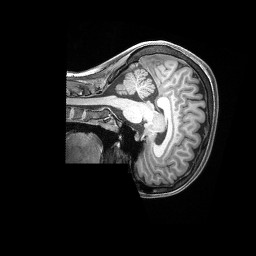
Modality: T1w
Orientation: sagittal
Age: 23
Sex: male
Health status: healthy
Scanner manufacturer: siemens
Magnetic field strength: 3 T
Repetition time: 2.4 s
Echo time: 0.00228 s